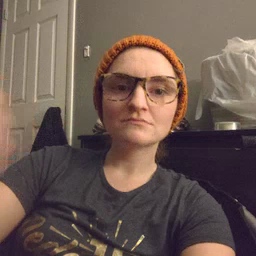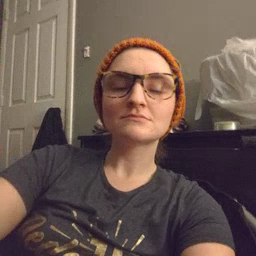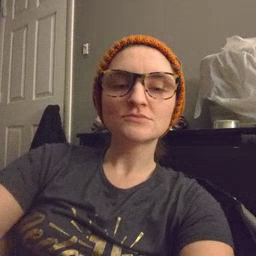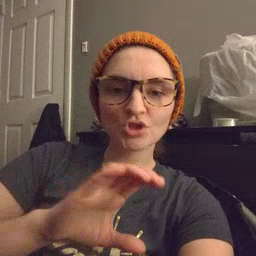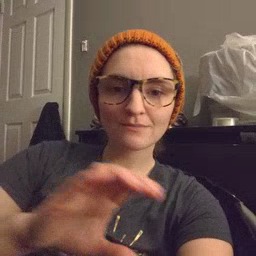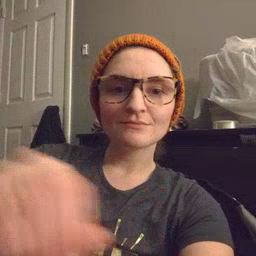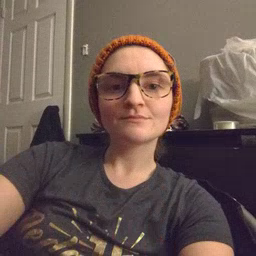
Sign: chocolate